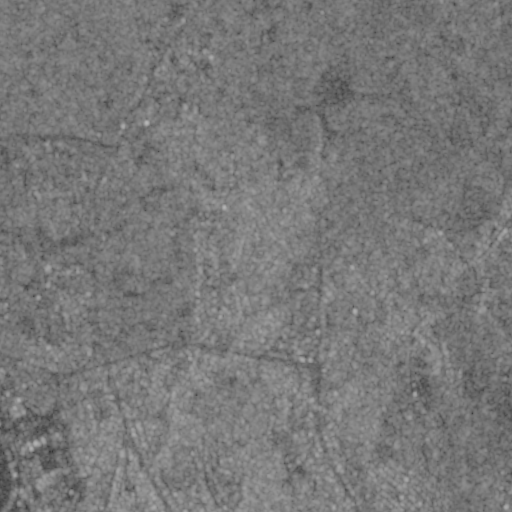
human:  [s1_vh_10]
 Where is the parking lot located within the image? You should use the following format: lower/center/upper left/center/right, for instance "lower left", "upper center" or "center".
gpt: The parking lot is located in the lower right of the image.
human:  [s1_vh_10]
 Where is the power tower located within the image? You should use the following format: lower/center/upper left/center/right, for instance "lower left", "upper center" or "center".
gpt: The power tower is located in the upper of the image.
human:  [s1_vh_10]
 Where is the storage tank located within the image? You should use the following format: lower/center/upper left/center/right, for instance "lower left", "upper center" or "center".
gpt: The storage tank is located in the lower left of the image.
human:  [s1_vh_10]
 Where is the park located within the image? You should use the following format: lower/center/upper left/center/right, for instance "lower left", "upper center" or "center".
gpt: There is no park in the image.

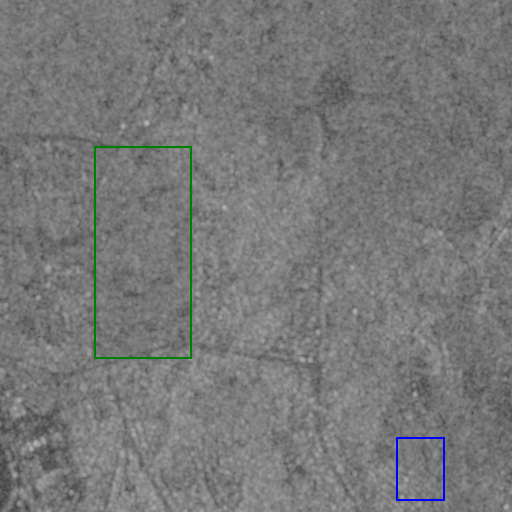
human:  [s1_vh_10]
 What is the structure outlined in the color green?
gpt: The structure outlined in green is a crop field.
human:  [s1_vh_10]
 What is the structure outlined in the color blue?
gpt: The structure outlined in blue is a park.
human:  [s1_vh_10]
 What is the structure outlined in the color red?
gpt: There is no red outline.